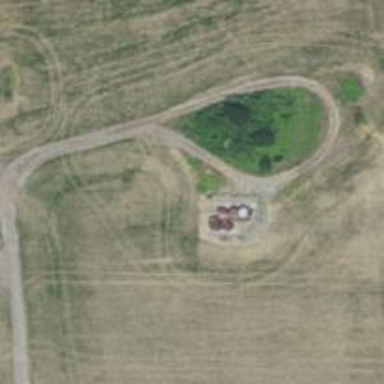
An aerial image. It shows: Storage tank that is man-made.